Question: I got an app, with label and big text. I tried to fit label's height for text like this:
'''
UILabel *description = [[UILabel alloc] initWithFrame:CGRectMake(20, sizeInSpik, 275, 0)];
description.text = spik.text;
description.adjustsFontSizeToFitWidth = NO;
description.autoresizingMask = UIViewAutoresizingFlexibleHeight;
[description setFont:[UIFont fontWithName:@"Helvetica Neu" size:13]];
description.textColor = [UIColor blackColor];
description.lineBreakMode = UILineBreakModeWordWrap;
description.numberOfLines = 0;
[description sizeToFit];
// Set the height
CGSize maximumLabelSize1 = CGSizeMake(270,9999);
CGSize titleSize1 = [description.text sizeWithFont:description.font constrainedToSize:maximumLabelSize1 lineBreakMode:description.lineBreakMode];
//Adjust the label the the new height
CGRect newFrame1 = description.frame;
newFrame1.size.height = titleSize1.height;
description.frame = newFrame1;
description.backgroundColor = [UIColor greenColor];
'''
But when i implement this code result look like this:

Green color is UILabel background.
What is the problem?
PS Besides font size isnt 13. Why?
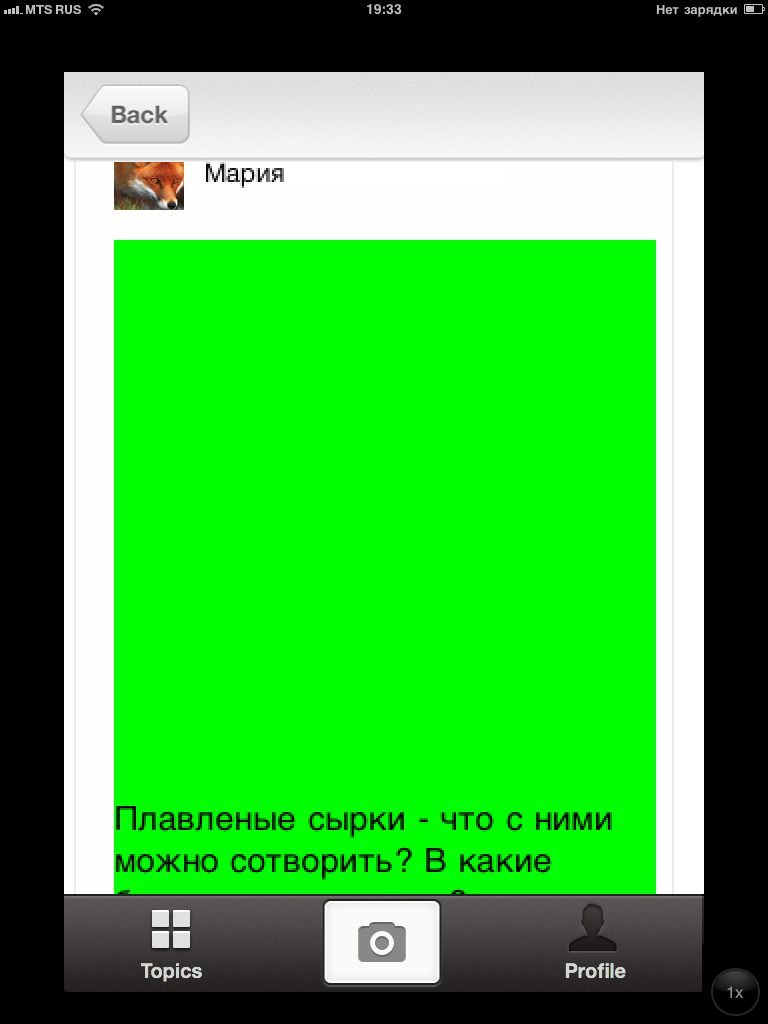
Answer: you should really use a TextView if your text is so big - its made for it =)
<URL>